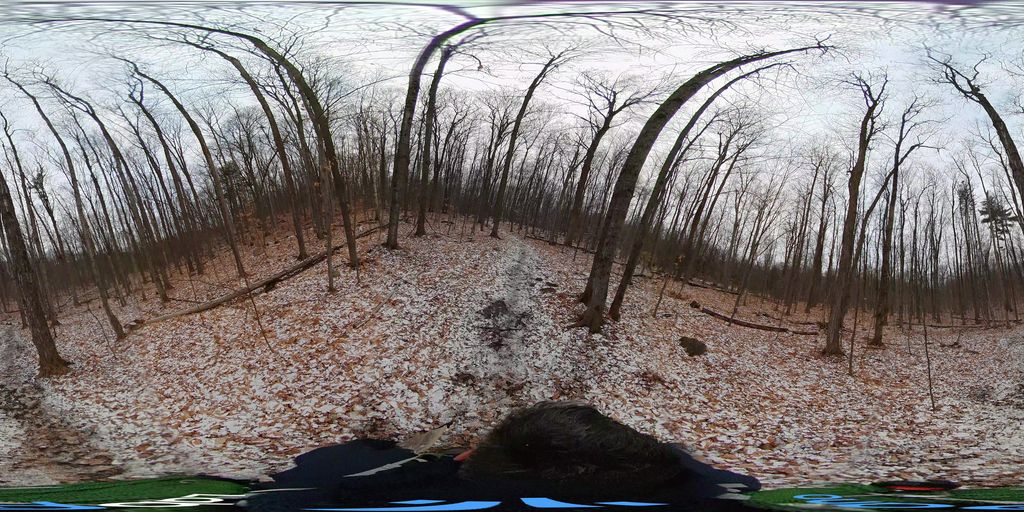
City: ottawa-gatineau